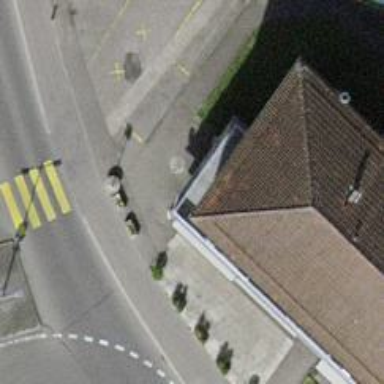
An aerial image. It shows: Restaurant.